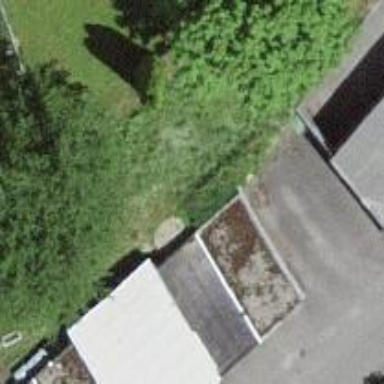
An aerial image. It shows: Group of garages.